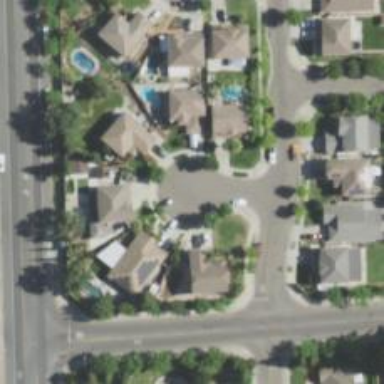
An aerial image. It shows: Residential road.